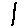
Label: line